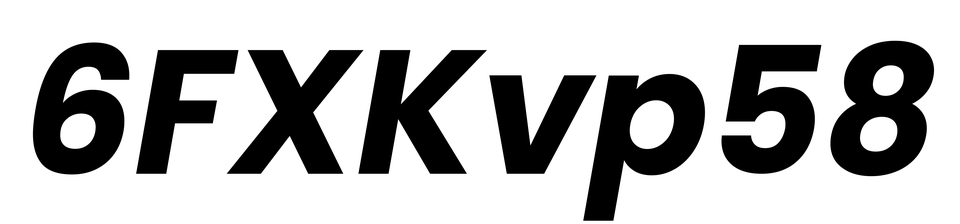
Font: Poppins-BoldItalic